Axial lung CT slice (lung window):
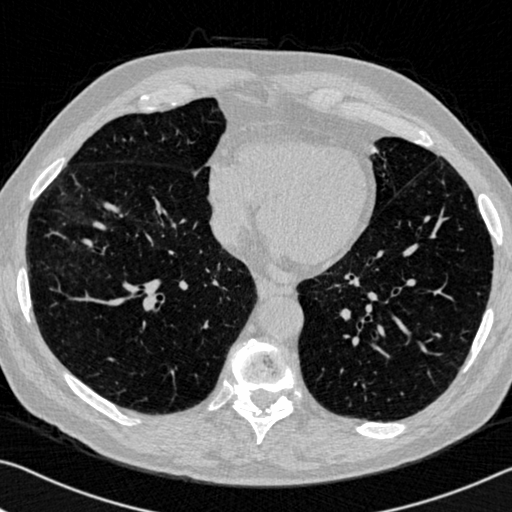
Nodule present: no